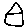
Label: house